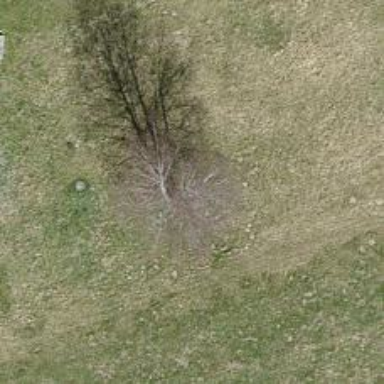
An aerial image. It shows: Beautiful tree in nature.